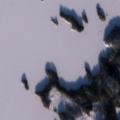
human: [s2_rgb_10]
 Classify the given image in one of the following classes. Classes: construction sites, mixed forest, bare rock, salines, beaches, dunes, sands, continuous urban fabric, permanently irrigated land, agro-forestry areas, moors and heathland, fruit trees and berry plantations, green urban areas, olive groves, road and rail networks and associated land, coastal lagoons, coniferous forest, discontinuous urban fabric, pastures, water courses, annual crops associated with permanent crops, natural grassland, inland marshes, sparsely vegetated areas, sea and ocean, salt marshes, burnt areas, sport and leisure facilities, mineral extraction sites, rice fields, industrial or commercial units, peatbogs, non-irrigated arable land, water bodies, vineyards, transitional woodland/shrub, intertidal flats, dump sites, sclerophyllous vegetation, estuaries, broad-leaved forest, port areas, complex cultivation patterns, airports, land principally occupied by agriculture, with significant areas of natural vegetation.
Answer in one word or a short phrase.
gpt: coniferous forest, mixed forest, water bodies